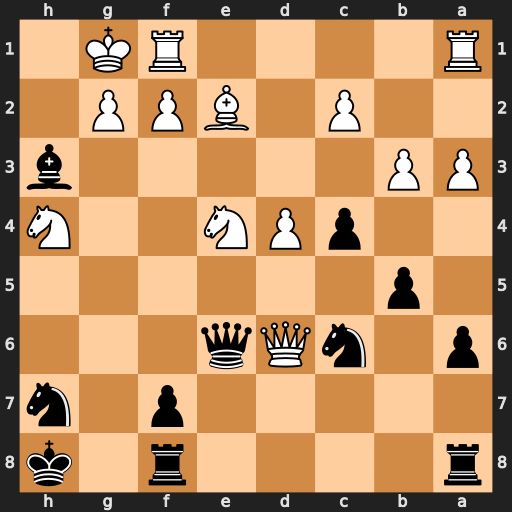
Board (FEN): r4r1k/5p1n/p1nQq3/1p6/2pPN2N/PP5b/2P1BPP1/R4RK1
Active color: b
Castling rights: -
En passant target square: -
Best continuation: Qxe4 Bf3 Qxh4